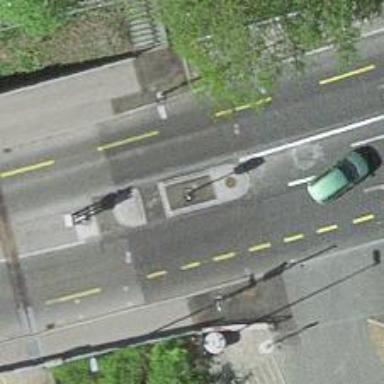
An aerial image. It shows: Secondary road with asphalt surface and dedicated cycle lane.